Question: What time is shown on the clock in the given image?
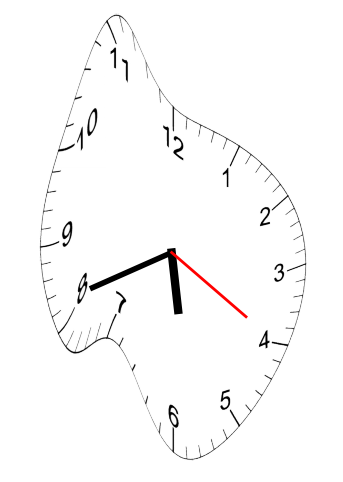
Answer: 05:41:20